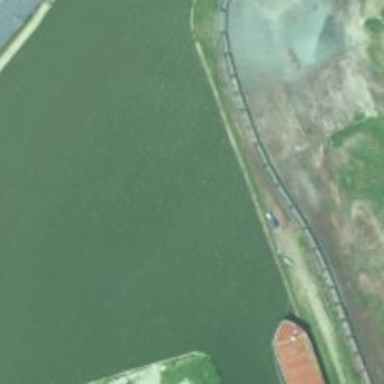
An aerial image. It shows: Dock located along the waterway.